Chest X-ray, PA view. Patient: 51 years old, sex M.
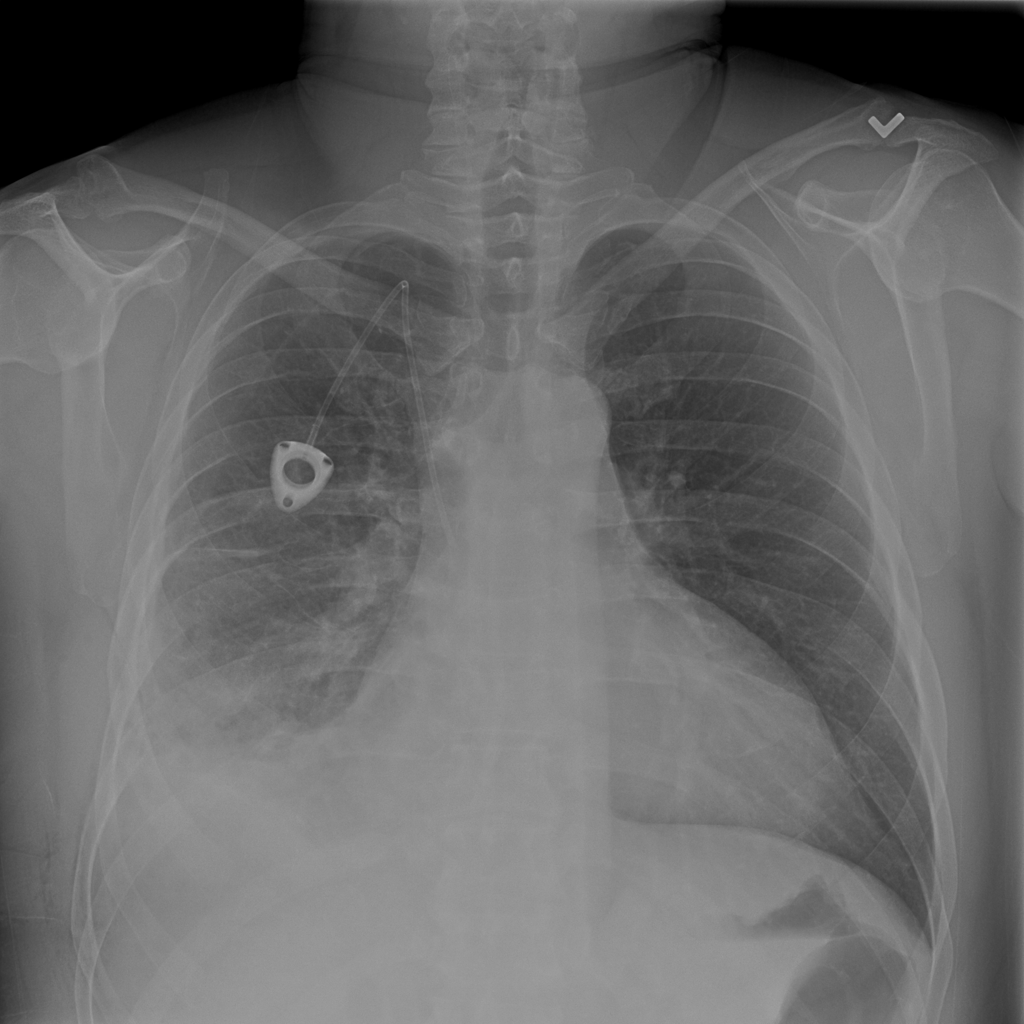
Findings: Effusion, Infiltration